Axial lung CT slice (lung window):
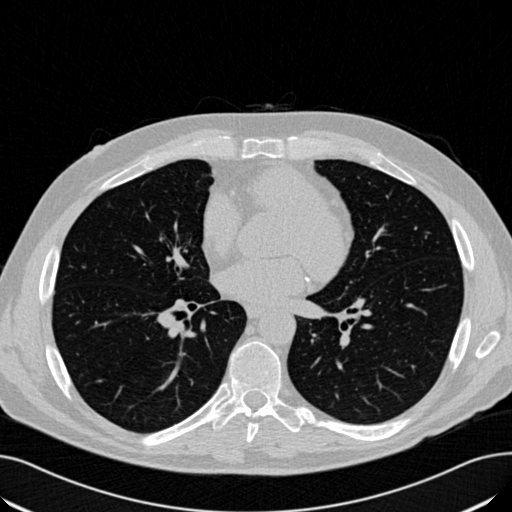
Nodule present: no